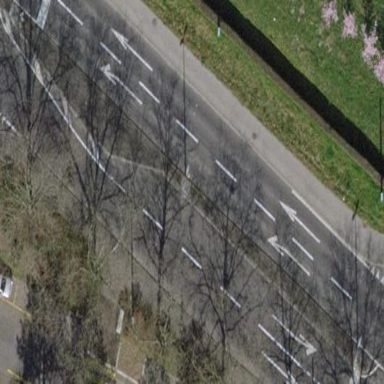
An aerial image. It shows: Traffic island.